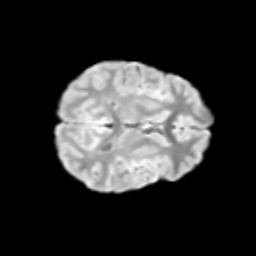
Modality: T2w
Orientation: axial
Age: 10
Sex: male
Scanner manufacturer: siemens
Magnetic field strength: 3 T
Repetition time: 3.8 s
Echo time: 0.07 s